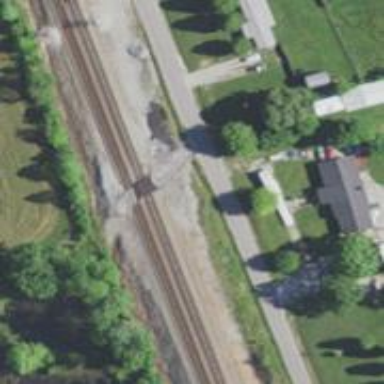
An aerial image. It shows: Railway track.